Question: As per hint from <URL>, I tried to create a gif with 2 dissimilar images as below. It works, but one frame is not disappearing to show another frame. Why would this happen and how to rectify?
'''
from wand.image import Image as Image2
with Image2() as wand:
# Add new frames into sequance
with Image2(blob=d2) as one:
wand.sequence.append(one)
with Image2(blob=d3) as two:
wand.sequence.append(two)
# Create progressive delay for each frame
for cursor in range(2):
with wand.sequence[cursor] as frame:
frame.delay = 100
# Set layer type
wand.type = 'optimize'
wand.save(filename='animated.gif')
display(Image('animated.gif'))
'''
Current output:

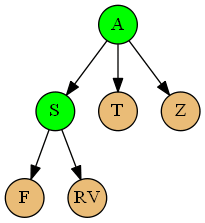
Answer: > ... I got error using that ...
Looks like hardcoded validation values does not allow this technique to be leveraged. This is a bug, and I'll submit a patch upstream.
'''
@ -2548,7 +2548,7 @@ class BaseImage(Resource):
.. versionadded:: 0.4.3
"""
- if method not in ['merge', 'flatten', 'mosaic']:
+ if method not in IMAGE_LAYER_METHOD:
raise TypeError('method must be one of: merge, flatten, mosaic')
'''
Currently, <URL> doesn't implement the C-API methods 'MagickSetImageDispose', or 'MagickExtentImage' which is what I believe you need. Although it's fairly easy to implement those methods, you may be stuck with rebuilding each image - frame-by-frame.
'''
from wand.image import Image as Image2
from wand.color import Color
from wand.compat import nested
with nested(Image2(),
Image2(filename='d2.gif'),
Image2(filename='d3.gif')) as (wand, one, two):
width = max(one.width, two.width)
height = max(one.height, two.height)
# Rebuild images with full extent of frame
with Image2(width=width, height=height, background=Color('WHITE')) as f1:
f1.composite(one, 0, 0)
wand.sequence.append(f1)
with Image2(width=width, height=height, background=Color('WHITE')) as f2:
f2.composite(two, 0, 0)
wand.sequence.append(f2)
# Create progressive delay for each frame
for cursor in range(2):
with wand.sequence[cursor] as frame:
frame.delay = 100
wand.type = 'optimize'
wand.save(filename='animated.gif')
'''
Original answer
---
<URL>'wand.image.Image.type'
'''
with Image2() as wand:
# Add new frames into sequance
with Image2(blob=d2) as one:
wand.sequence.append(one)
with Image2(blob=d3) as two:
wand.sequence.append(two)
# Create progressive delay for each frame
for cursor in range(2):
with wand.sequence[cursor] as frame:
frame.delay = 100
# Set layer type
wand.merge_layers('optimize') # or 'optimizeimage', or 'composite'
wand.save(filename='animated.gif')
'''